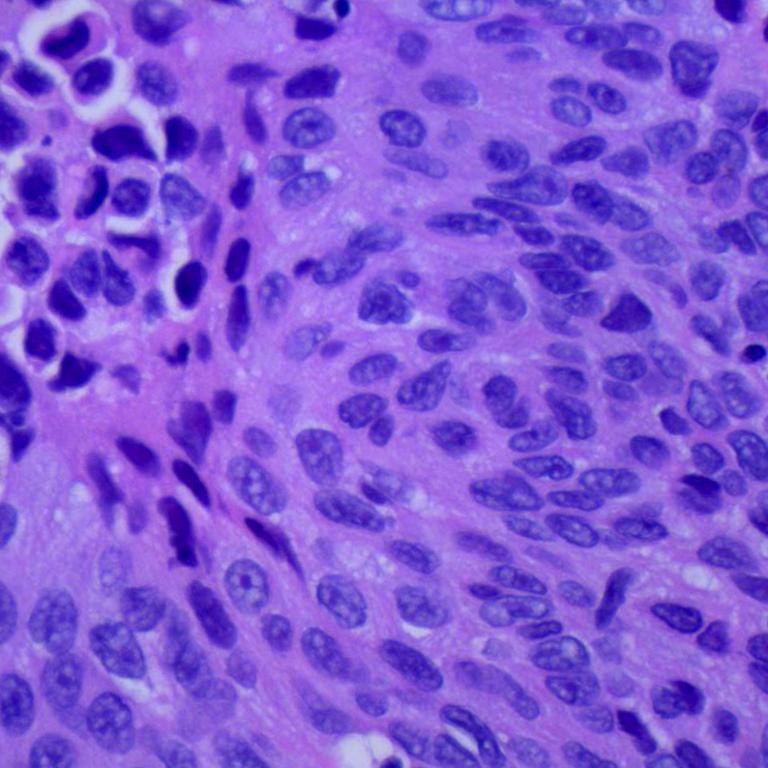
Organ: lung
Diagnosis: squamous carcinomas